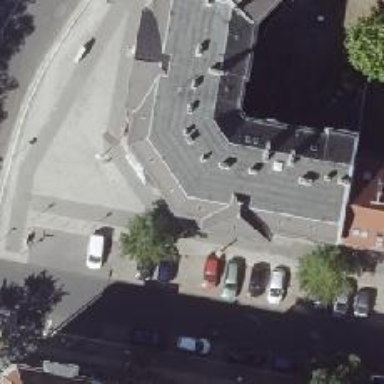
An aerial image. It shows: Cultural centre that serves as community centre.